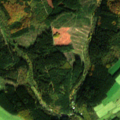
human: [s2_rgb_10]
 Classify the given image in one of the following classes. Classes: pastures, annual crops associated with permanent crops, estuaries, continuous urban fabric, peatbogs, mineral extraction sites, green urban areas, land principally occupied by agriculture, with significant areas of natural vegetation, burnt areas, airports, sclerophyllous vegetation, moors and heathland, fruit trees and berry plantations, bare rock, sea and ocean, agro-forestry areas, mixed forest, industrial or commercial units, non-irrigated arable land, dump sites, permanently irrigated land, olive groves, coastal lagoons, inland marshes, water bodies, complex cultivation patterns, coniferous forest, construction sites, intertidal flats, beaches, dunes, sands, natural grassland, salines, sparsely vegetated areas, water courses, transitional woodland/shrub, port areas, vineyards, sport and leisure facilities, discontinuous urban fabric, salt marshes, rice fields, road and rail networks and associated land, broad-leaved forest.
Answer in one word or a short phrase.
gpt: discontinuous urban fabric, pastures, complex cultivation patterns, land principally occupied by agriculture, with significant areas of natural vegetation, mixed forest